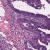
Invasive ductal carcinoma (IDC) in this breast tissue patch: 0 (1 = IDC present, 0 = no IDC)